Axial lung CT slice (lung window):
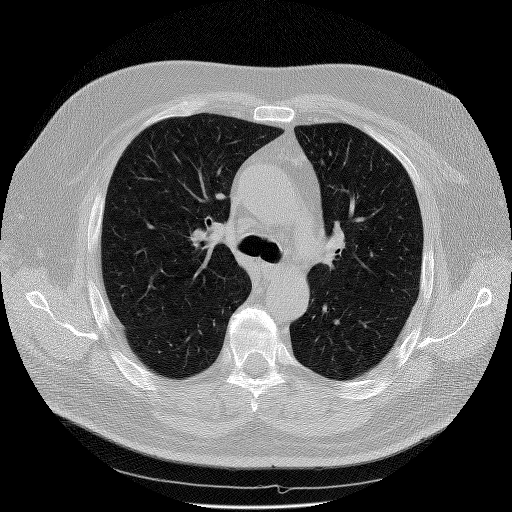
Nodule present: no